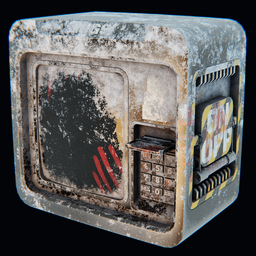
Label: electronics